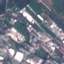
Land use / land cover class: Industrial